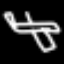
Label: airplane